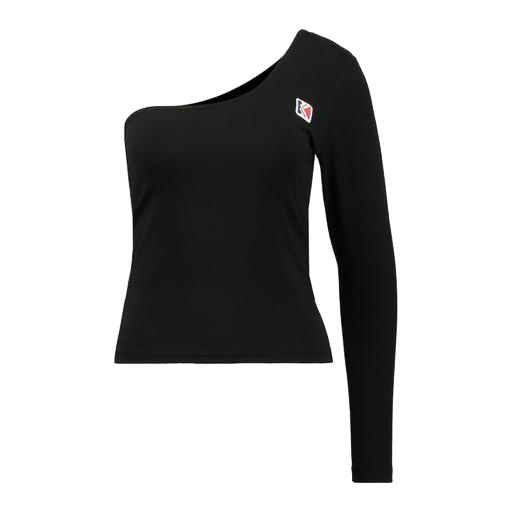
black women's academy kims top, one sleeved shirt, shoulder t-shirt, white background